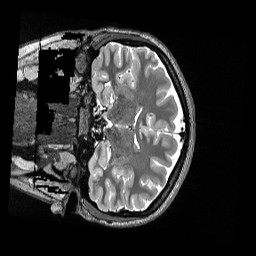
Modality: T2w
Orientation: coronal
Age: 23
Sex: female
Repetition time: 3.2 s
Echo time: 0.563 s